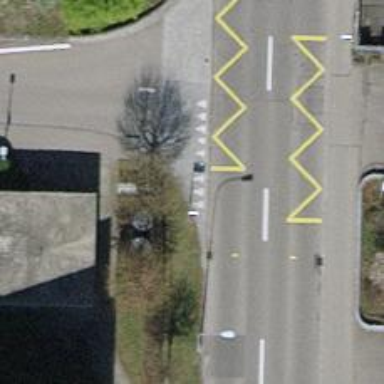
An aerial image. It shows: Bus stop with platform for public transport.